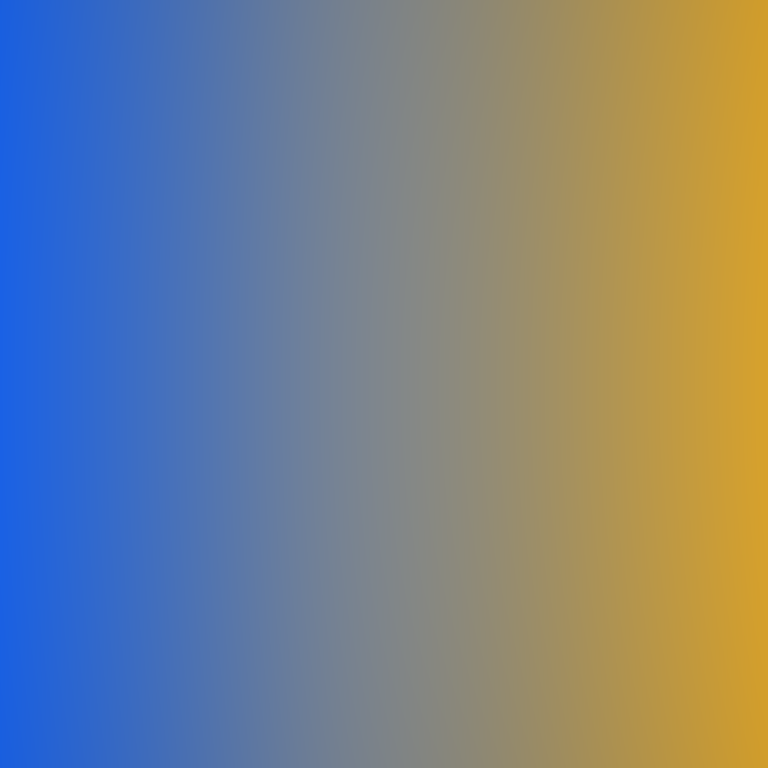
Abstract light effect, smooth gradient from deep blue to warm yellow, calm atmosphere, soft glow, no room, no furniture, no objects.